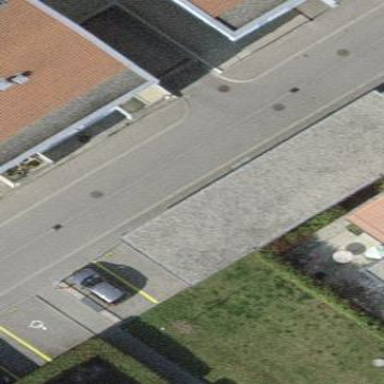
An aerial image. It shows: Carport structure.